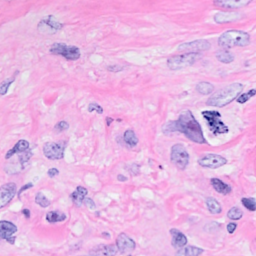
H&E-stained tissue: Breast